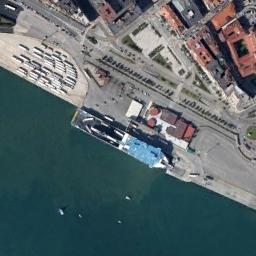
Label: ship